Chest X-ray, PA view. Patient: 32 years old, sex M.
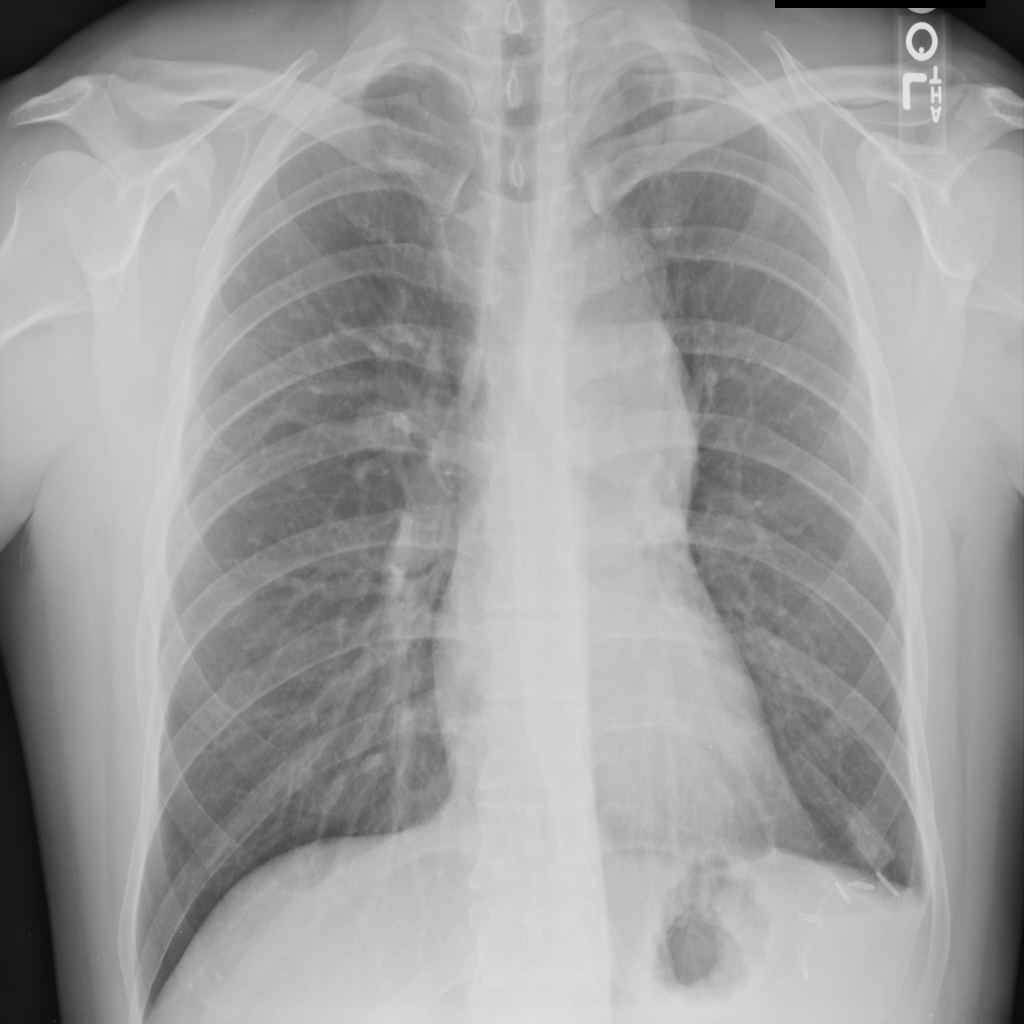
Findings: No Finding